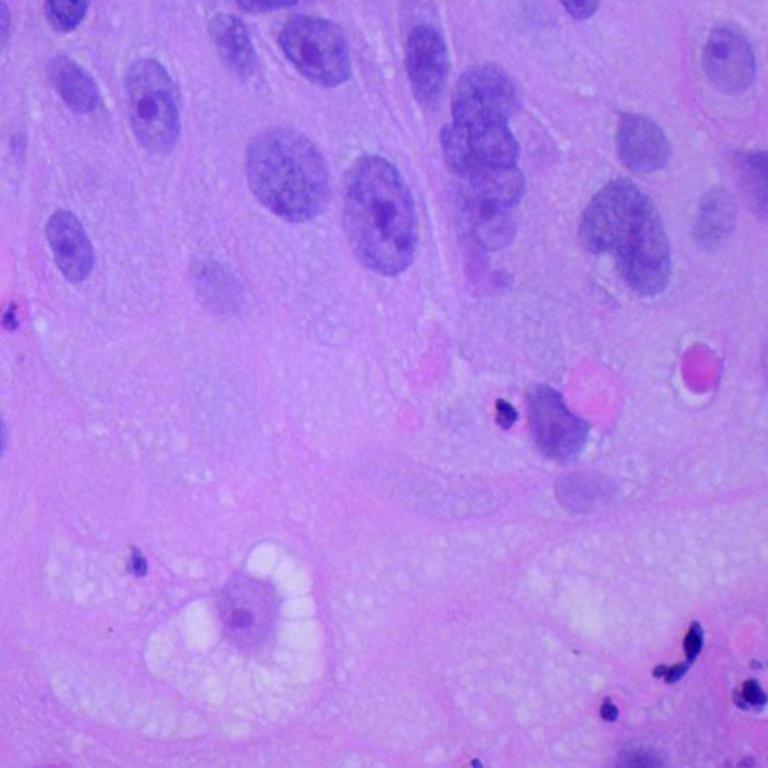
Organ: lung
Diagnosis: squamous carcinomas